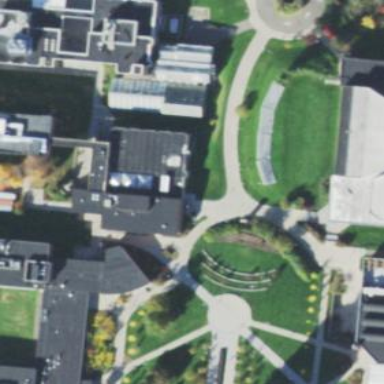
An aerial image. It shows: University building.